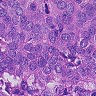
Metastatic tissue present: yes